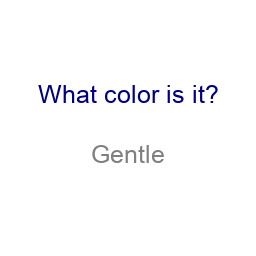
Color: gray
Background color: white
Question text color: navy